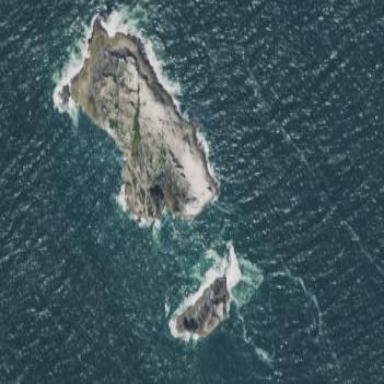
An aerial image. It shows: Islet located along the natural coastline.